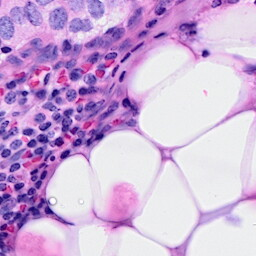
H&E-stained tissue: Breast